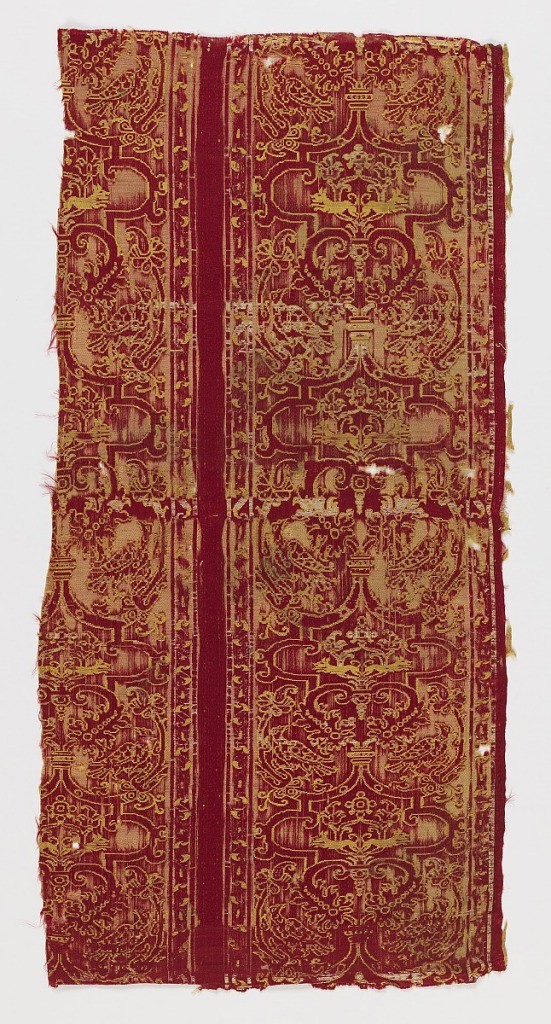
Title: Fragment
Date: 17th century
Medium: silk Technique: two integrated structures, 7&1 satin and plain weave
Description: Stripes patterned in the grotesque style with birds and hounds. Red and yellow.